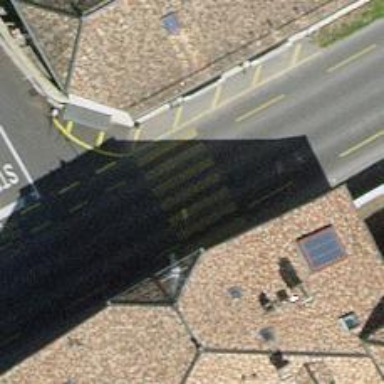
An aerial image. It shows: Uncontrolled zebra crossing with notable zebra markings.